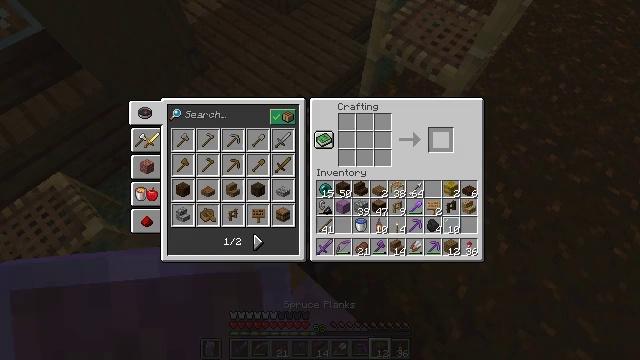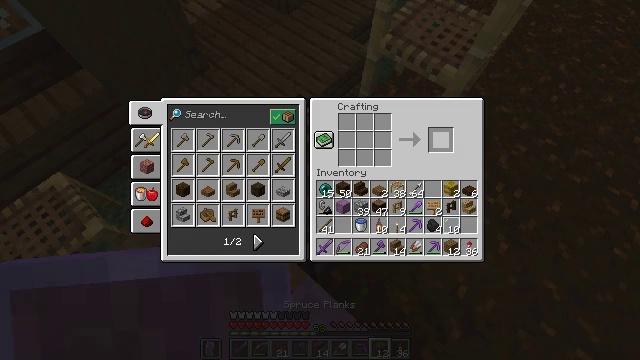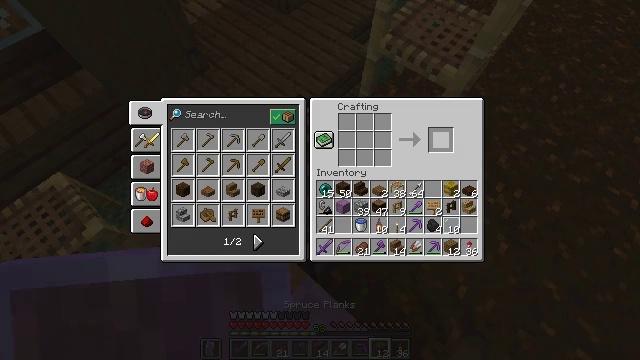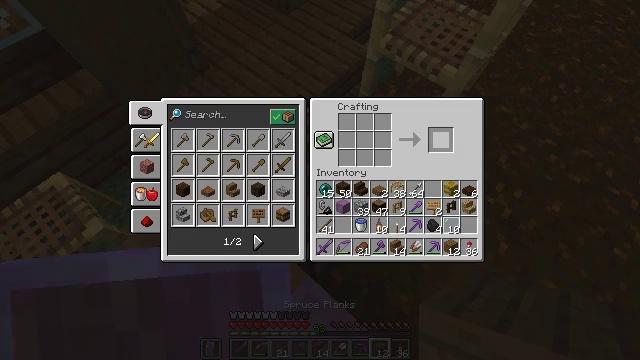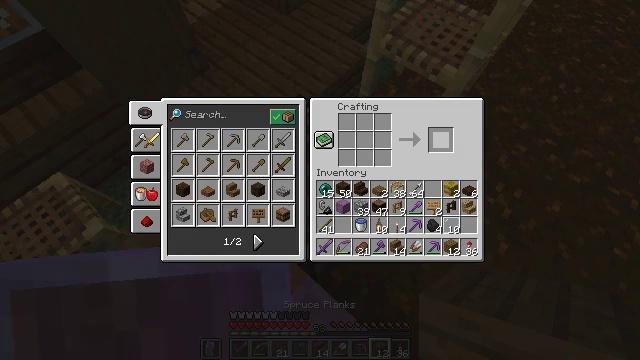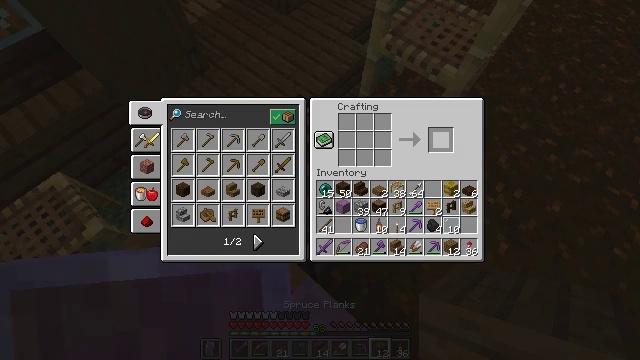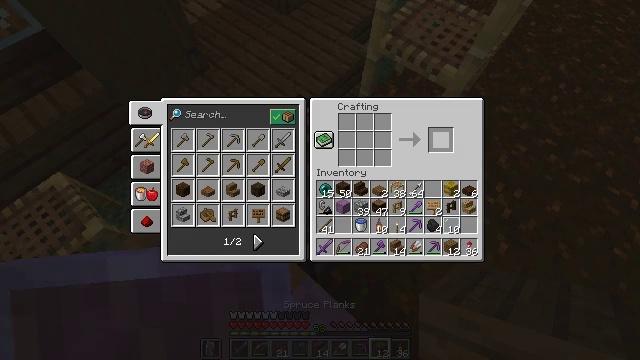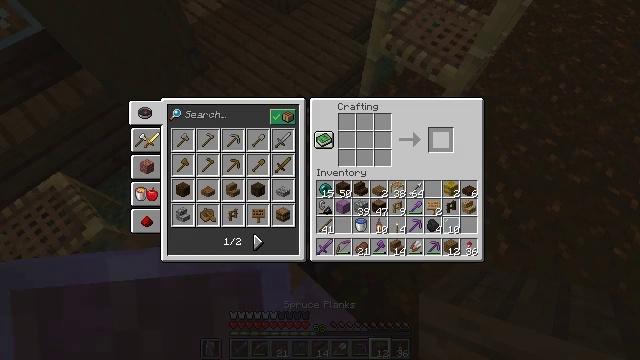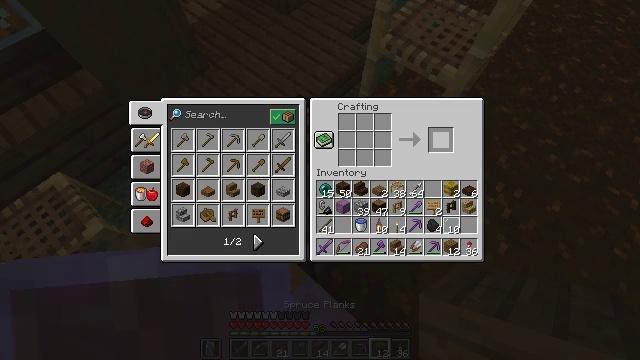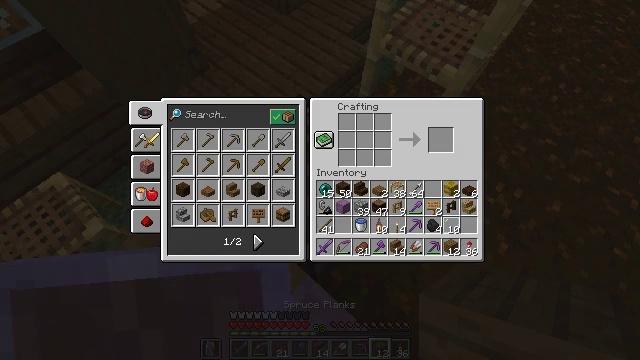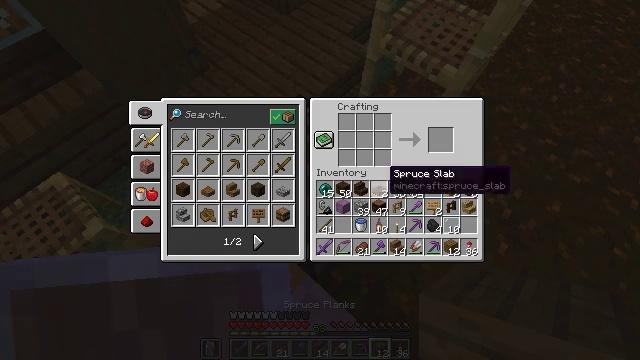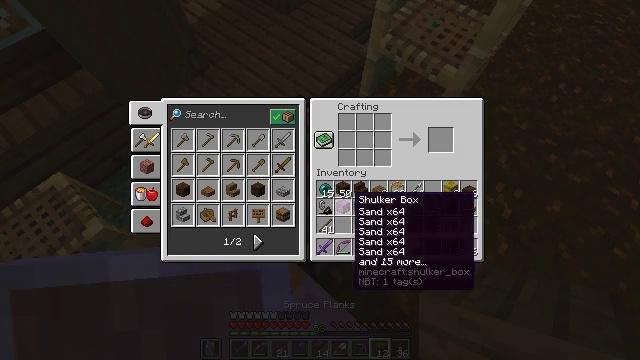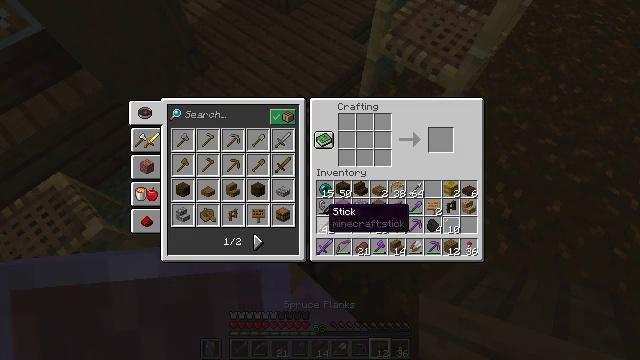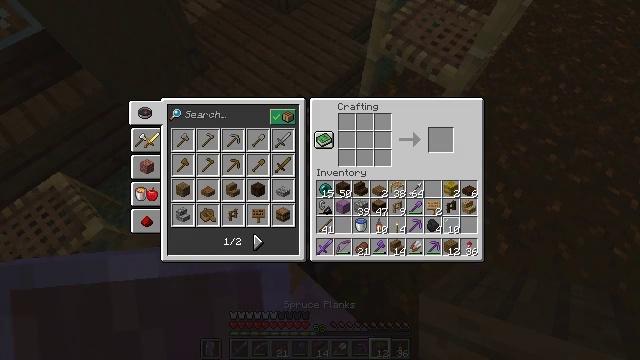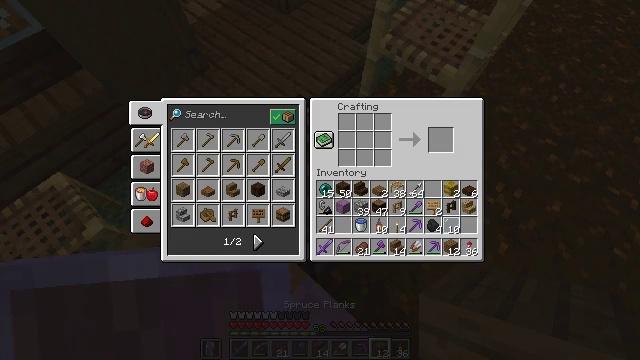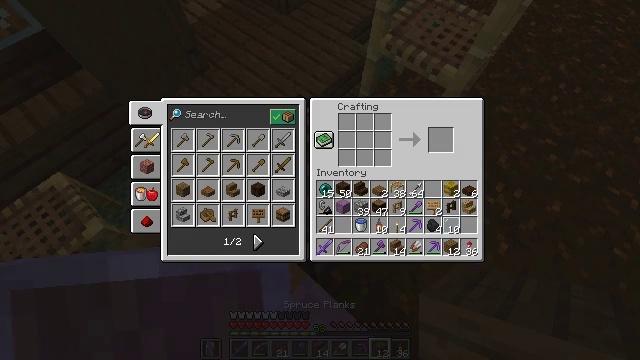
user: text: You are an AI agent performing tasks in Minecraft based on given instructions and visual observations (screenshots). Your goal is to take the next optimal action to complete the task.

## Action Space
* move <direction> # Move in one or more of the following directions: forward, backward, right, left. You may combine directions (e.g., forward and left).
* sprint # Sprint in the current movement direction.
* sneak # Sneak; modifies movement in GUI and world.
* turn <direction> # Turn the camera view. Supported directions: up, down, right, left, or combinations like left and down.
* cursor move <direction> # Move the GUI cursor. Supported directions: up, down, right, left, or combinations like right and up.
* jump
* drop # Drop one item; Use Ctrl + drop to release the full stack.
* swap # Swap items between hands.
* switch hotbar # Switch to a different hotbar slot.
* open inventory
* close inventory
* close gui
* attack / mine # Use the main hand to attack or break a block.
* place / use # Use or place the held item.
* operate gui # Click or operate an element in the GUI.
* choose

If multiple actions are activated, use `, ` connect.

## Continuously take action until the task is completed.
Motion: motion action
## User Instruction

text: Create a spruce trapdoor using spruce planks in the crafting grid.
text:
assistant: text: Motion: sneak
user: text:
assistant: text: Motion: sneak
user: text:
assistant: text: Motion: sneak
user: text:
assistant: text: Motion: sneak
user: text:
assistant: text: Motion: sneak
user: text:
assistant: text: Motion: sneak
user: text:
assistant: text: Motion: sneak
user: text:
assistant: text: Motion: sneak
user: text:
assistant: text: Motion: sneak, turn left and down
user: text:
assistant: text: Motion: sneak, turn left and down
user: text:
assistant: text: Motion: turn left and down
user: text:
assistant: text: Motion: turn left and down
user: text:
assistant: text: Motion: turn left and down
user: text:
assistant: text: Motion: turn left
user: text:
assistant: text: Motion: turn left
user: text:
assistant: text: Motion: no_op
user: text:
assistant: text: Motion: no_op
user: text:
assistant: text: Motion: turn left
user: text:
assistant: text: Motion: no_op
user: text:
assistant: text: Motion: no_op
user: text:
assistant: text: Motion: no_op
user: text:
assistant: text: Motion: no_op
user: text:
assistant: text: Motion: no_op
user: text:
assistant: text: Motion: no_op
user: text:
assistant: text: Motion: no_op
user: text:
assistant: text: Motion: no_op
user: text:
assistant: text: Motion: no_op
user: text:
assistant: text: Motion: no_op
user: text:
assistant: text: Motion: no_op
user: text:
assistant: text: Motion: attack / mine